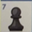
Piece: bP